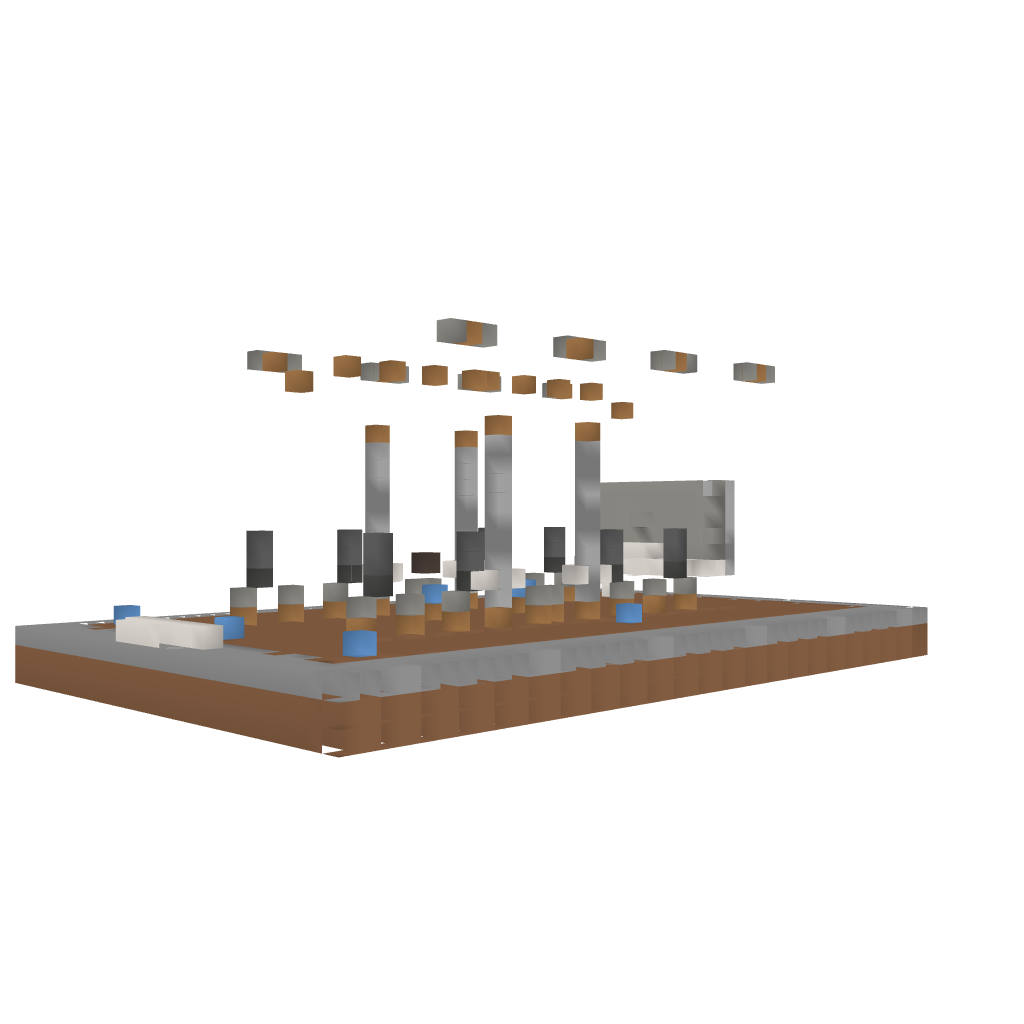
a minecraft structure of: NerdHerd Temple